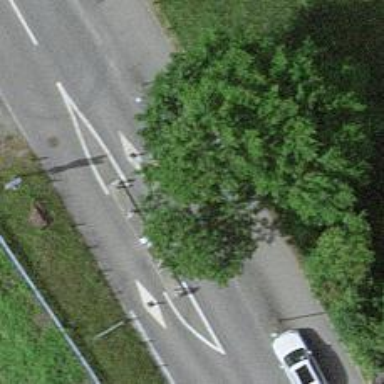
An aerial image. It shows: Lift gate barrier.